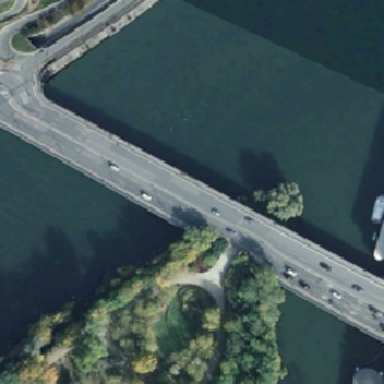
There are cars on the bridge there is an island on the bridge and there are some green trees on the island .